Question: A RelativeLayout with a GLSurfaceView and a Button as shown in the image..

Lets say I have other triangle models (The one in the picture being the initial model)... I wish to change the models cyclically on click of the button. Since button is on the UI thread and glSurfaceView runs on a separate thread, I don't exactly know how to pass the info/instruction to it. I know there is this thing called <URL> in Android which might be useful in this case... But I need some help here..
If Handler is the right way, I need to know how to add <URL> method directly available..
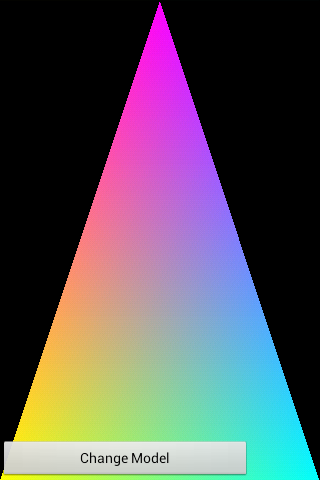
Answer: I don't think it is necessary to use handlers to solve this issue but you may need to adjust the way you organise your classes.
Here is an example of an organisational structure that might solve your issue:
'''
public class MainActivity extends Activity {
private int modelNumber = 0;
private ArrayList<Model> models = new ArrayList<Model>();
private YourRendererClass renderer;
@Override
public void onCreate(Bundle savedInstanceState) {
...
// Setup GLSurfaceView
GLSurfaceView surface = new GLSurfaceView(this);
setContentView(surface);
renderer = new YourRendererClass();
surface.setRenderer(renderer);
// Set up models
models.add(new Model(x, y, size etc..));
models.add(new Model(x, y, size etc..));
models.add(new Model(x, y, size etc..));
etc.
// Display first model
renderer.setCurrentModel(models.get(modelNumber));
...
}
// Called by the button press:
// Use android:onClick="onClick"
// in your layout xml file within button
public void onClick(View view){
// Make it loop round
modelNumber++;
if(modelNumber>=models.size()){
modelNumber=0;
}
// Display current model
renderer.setCurrentModel(models.get(modelNumber));
}
}
'''
'''
public class YourRendererClass implements Renderer {
private Model currentModel;
@Override
public void onDrawFrame(GL10 gl) {
// ** Your existing set-up code **//
// Draw model
if (currentModel!=null){
currentModel.draw(gl);
}
}
public void setCurrentModel(Model model){
currentModel = model;
}
}
'''
'''
public class Model {
// Holds model information
private int size;
private int x;
private int y;
// etc...
public model(int x, int y, int size etc...){
this.x=x;
this.y=y;
this.size=size;
// etc....
}
public void draw(GL10 gl) {
// ** Draw model based on model information fields above **
}
}
'''
The above code is untested as I don't have access to your drawing code but the structure should work if implemented correctly. I've tried to make it clear where you'll have to insert your own code to make it work. In particular I wasn't sure what defines each of your different models so you'll need to include sufficient local variables within the Model class to define them.
I hope my answer helps, let me know if you have any questions.
Tim